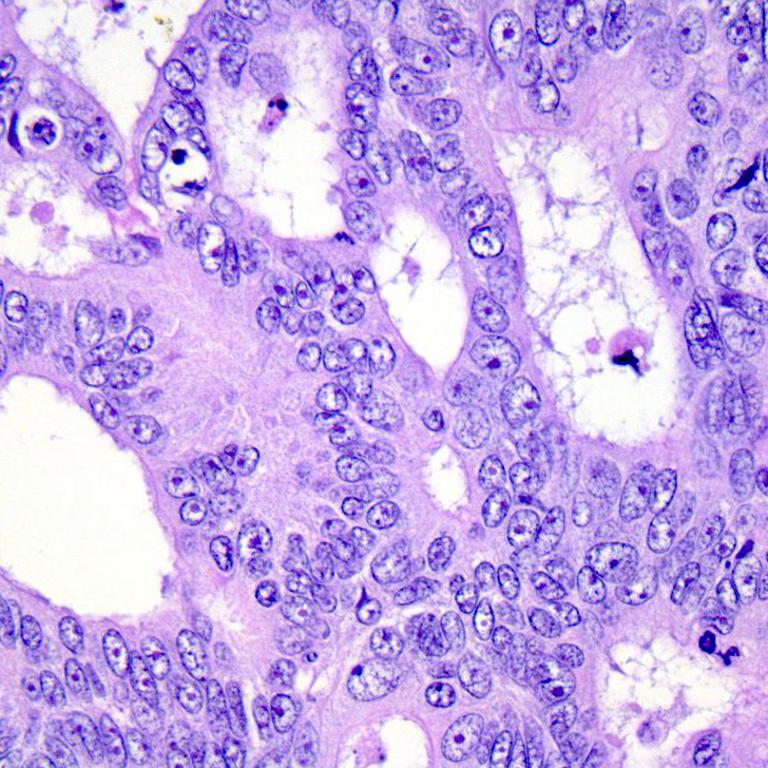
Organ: colon
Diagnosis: adenocarcinomas